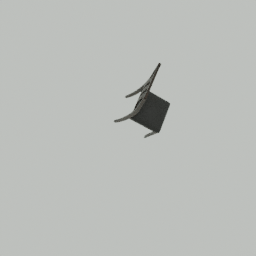
Label: furniture